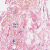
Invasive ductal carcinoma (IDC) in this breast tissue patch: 0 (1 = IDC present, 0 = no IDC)